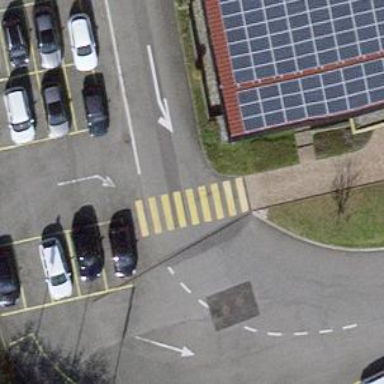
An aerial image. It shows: Zebra crossing on the road.